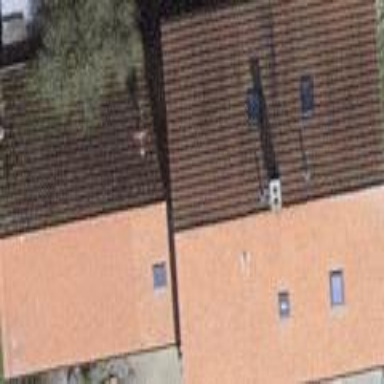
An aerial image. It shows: Simple house.